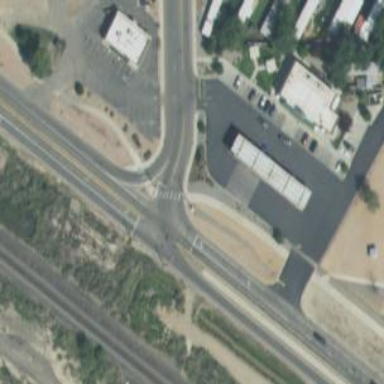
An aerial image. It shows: Marked crossing with zebra markings on the road.